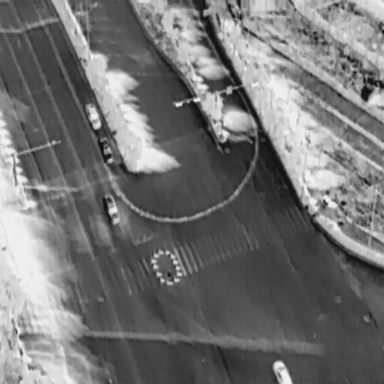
There are four Cars in the infrared image.